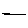
Label: line